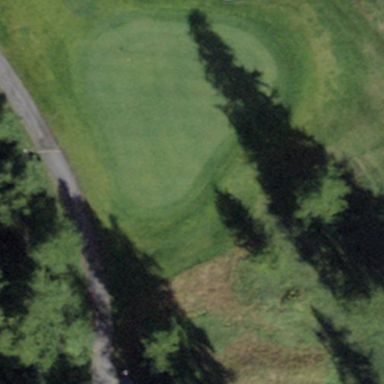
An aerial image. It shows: Green golf area with grass land use.